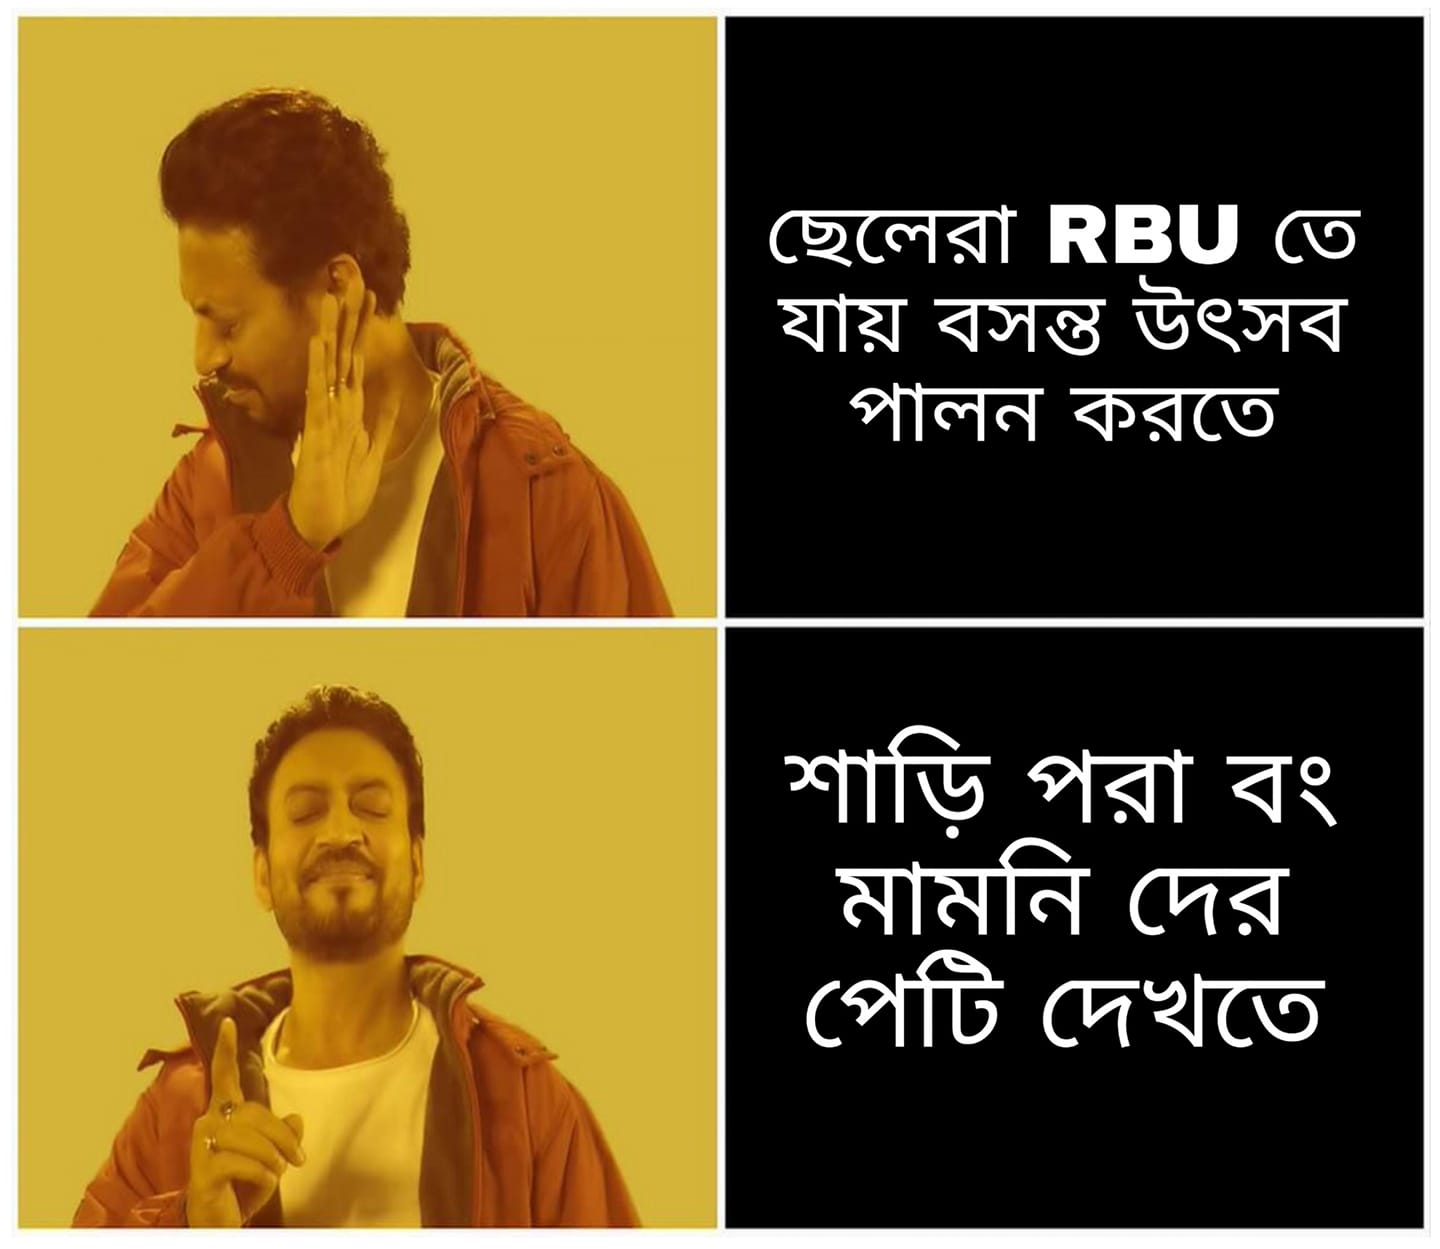
Caption: ছেলেরা RBU তে যায় বসন্ত উৎসব পালন করতে    শাড়ি পরা বং মামনি দের পেটি দেখতে
Label: hate